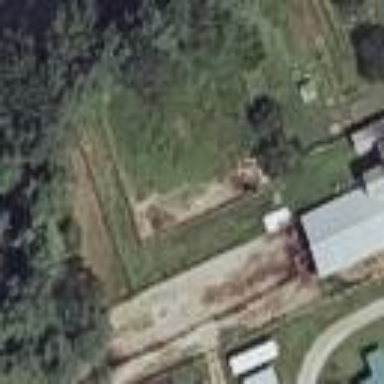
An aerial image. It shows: Paddock in farmyard.